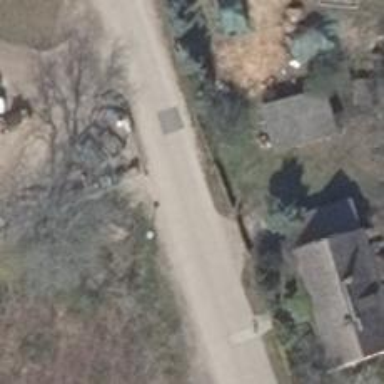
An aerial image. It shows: Residential road paved with concrete.